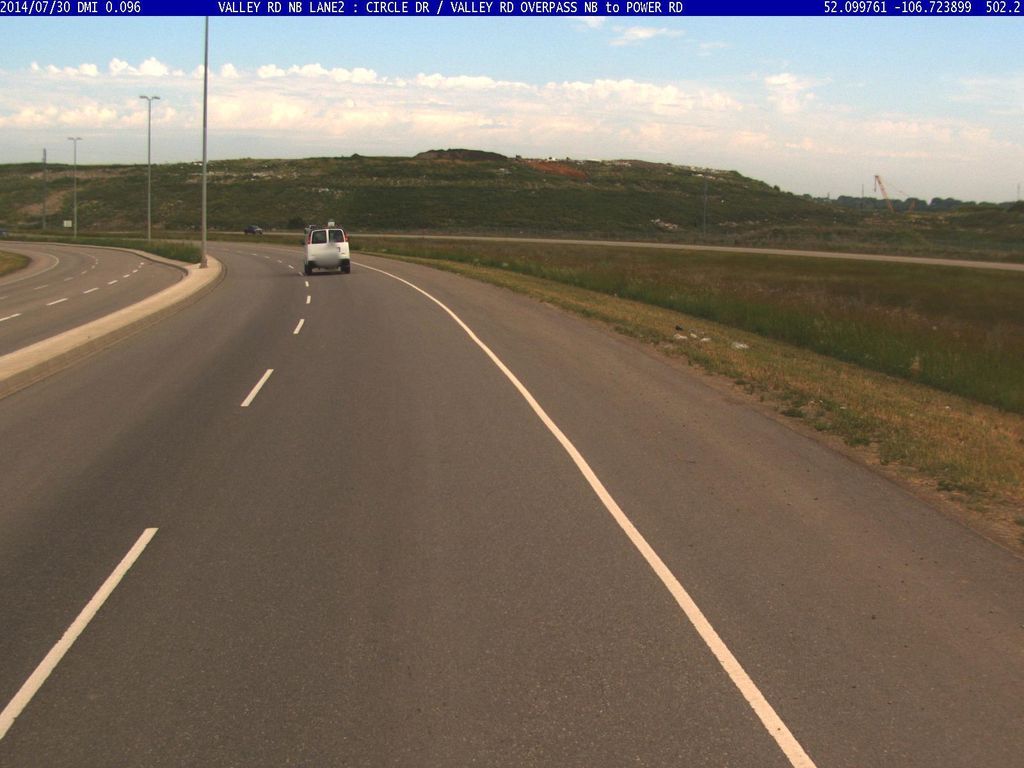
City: saskatoon